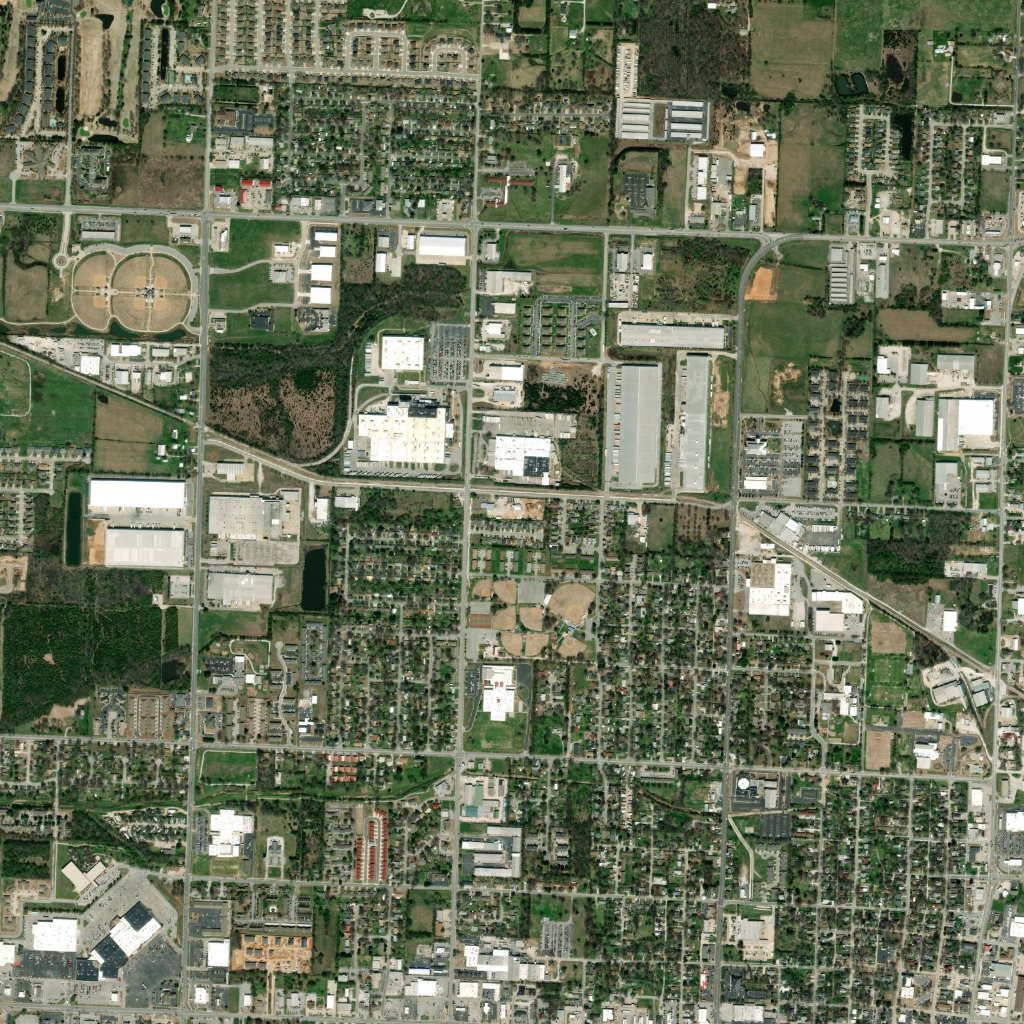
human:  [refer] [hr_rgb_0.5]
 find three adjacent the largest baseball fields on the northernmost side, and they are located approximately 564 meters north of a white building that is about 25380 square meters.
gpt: <box>[[6, 24, 18, 28, 0]]</box>

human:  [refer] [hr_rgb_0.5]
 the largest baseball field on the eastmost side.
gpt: <box>[[53, 56, 58, 61, 0]]</box>